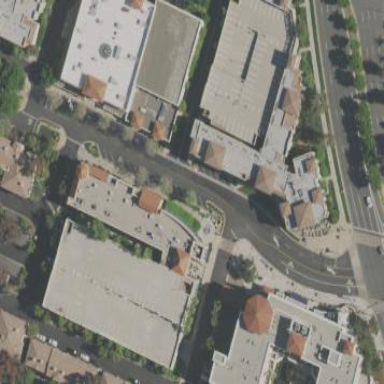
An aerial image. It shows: Retail building.